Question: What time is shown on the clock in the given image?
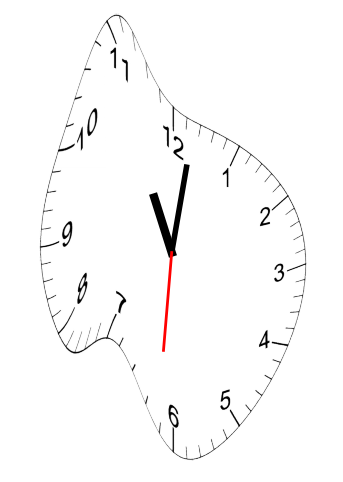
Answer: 11:01:31